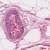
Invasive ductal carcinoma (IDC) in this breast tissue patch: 0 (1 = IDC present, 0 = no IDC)